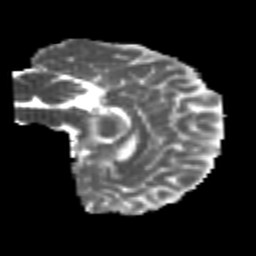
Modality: MD
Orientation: sagittal
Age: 24
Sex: female
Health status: healthy
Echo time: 0.074 s